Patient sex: M
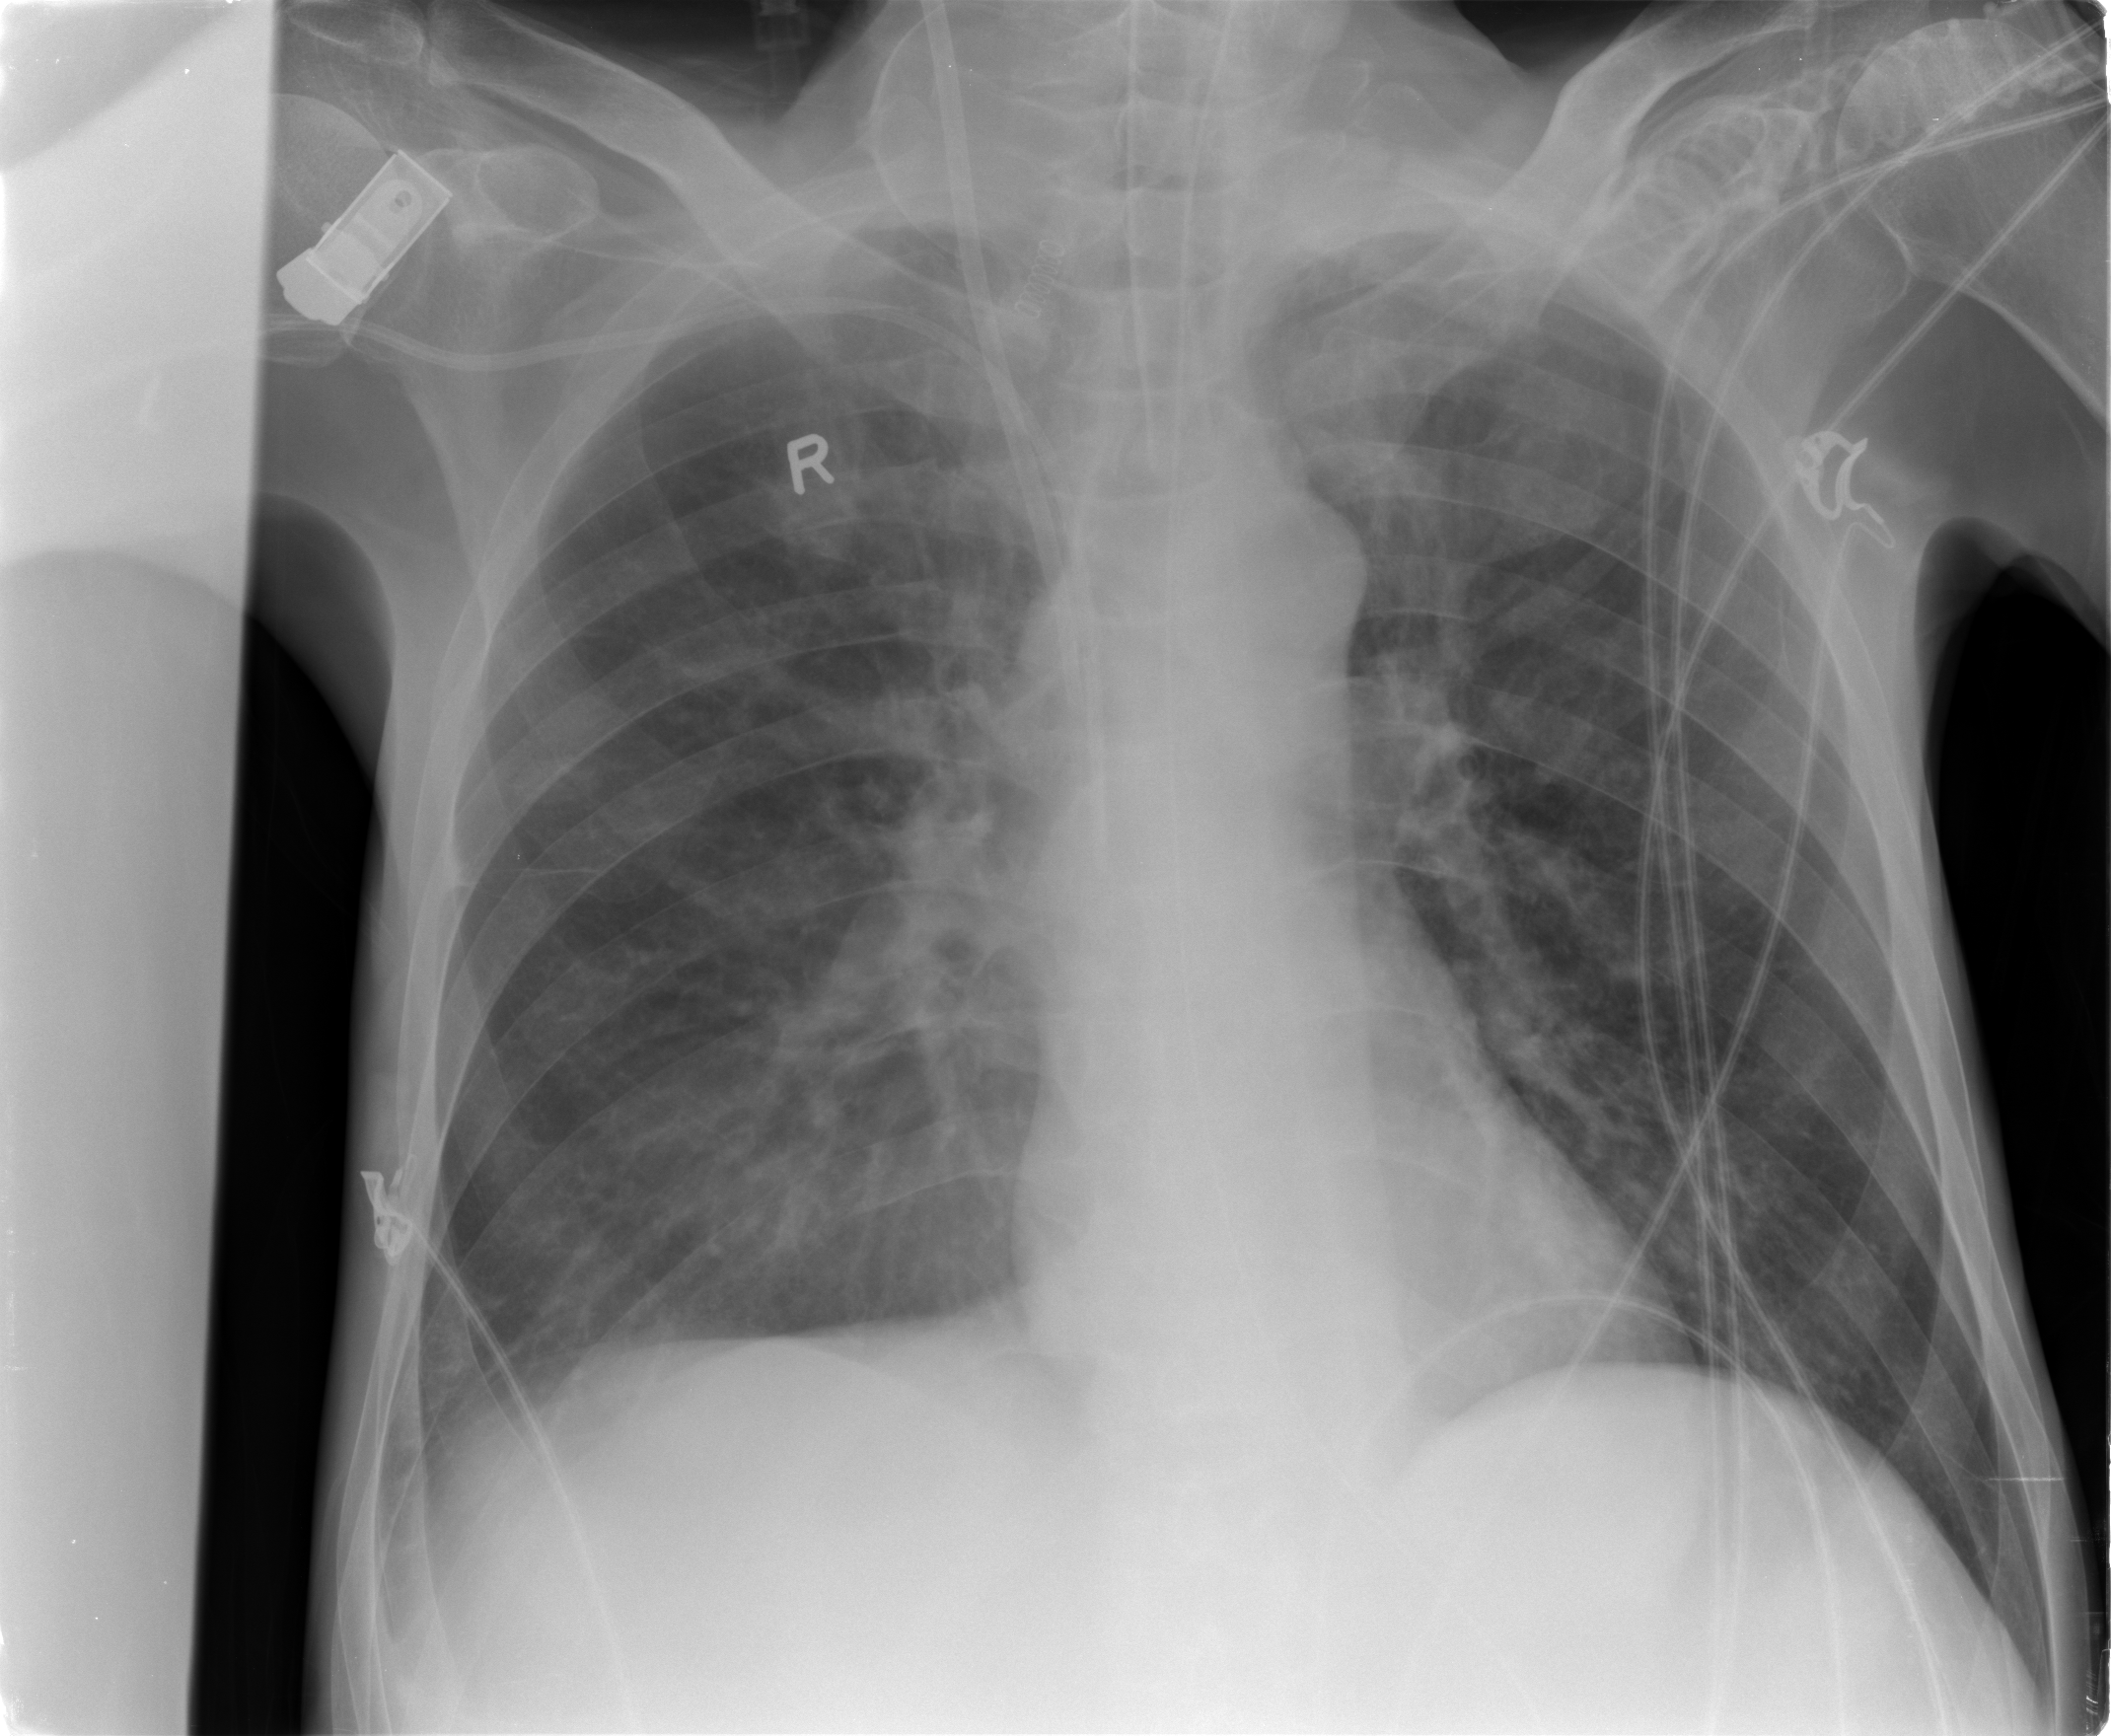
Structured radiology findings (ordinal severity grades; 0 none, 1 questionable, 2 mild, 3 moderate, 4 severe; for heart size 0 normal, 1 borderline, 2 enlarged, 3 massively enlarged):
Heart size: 0
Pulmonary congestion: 2
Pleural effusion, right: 0
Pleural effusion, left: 0
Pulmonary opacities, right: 2
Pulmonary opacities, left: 0
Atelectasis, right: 1
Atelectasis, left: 0